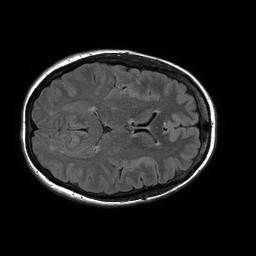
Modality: FLAIR
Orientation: axial
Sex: female
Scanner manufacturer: philips
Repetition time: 11 s
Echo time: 0.125 s